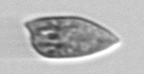
Label: Prorocentrum_dentatum